A scalogram (wavelet time-scale view) of one vibration snapshot from a rotating machine is shown. What is the most likely rotor condition (normal, misalignment, unbalance, looseness)?
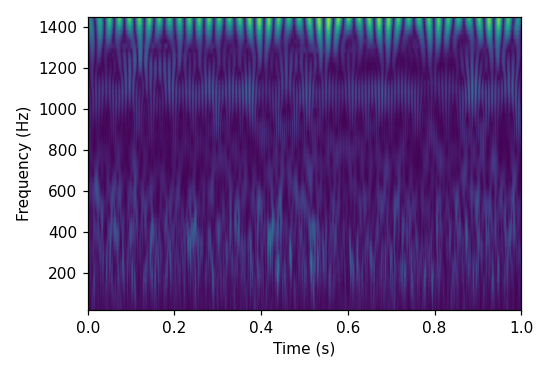
Answer: unbalance